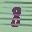
Label: 8